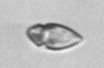
Label: Katodinium_or_Torodinium